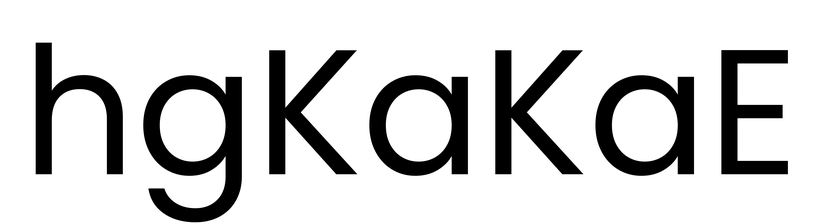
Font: Poppins-Regular